Question: I have a bingmap in my windows phone 7 application. Bing map have lot of pushpins and infoboxes. Now the info box not good for looking.
The infobox XAML code as follow
'''
<my:MapLayer>
<Grid x:Name="Infobox" Visibility="Collapsed" Margin="0,-115,-15,0">
<Border Width="300" Height="210" Background="Black" Opacity="0.7" BorderBrush="White" BorderThickness="2" CornerRadius="5"/>
<StackPanel Height="200" >
<Button Name="btnClose" Content="X" FontSize="17" Click="btnClose_click" HorizontalAlignment="Right" VerticalAlignment="Top" Background="Transparent" Foreground="White" BorderThickness="0" />
<Grid Height="180" Margin="5">
<Image Source="{Binding PropertyImage}" HorizontalAlignment="Left" Width="60" Height="80">
<TextBlock Text="{Binding Description}" FontSize="20" Width="220" TextWrapping="Wrap" Height="Auto" HorizontalAlignment="Right" Padding="5" />
</Grid>
</StackPanel>
</Grid>
</my:MapLayer>
'''
now the output is look like this
I need to adjust the height of the infobox and align the image.
Can any one help me?
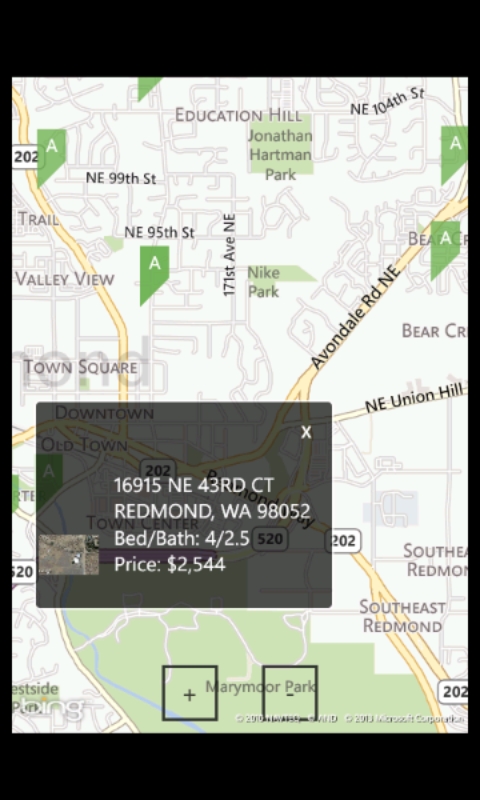
Answer: What type of alignment do you wish to have? perhaps attach a simple wire-frame? to make the image align to the top,
'''
<Image Source="{Binding PropertyImage}" VerticalAlignment="Top" HorizontalAlignment="Left" Width="60" Height="80">
'''
To set the height if the textbox to a fixed height, just change hte height from auto to whatever value you want, eg 100
To set the height of the grid (info box) again assign the height attribute to the grid
'''
<Grid Height="100" x:Name="Infobox" Visibility="Collapsed" Margin="0,-115,-15,0">
'''